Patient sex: M
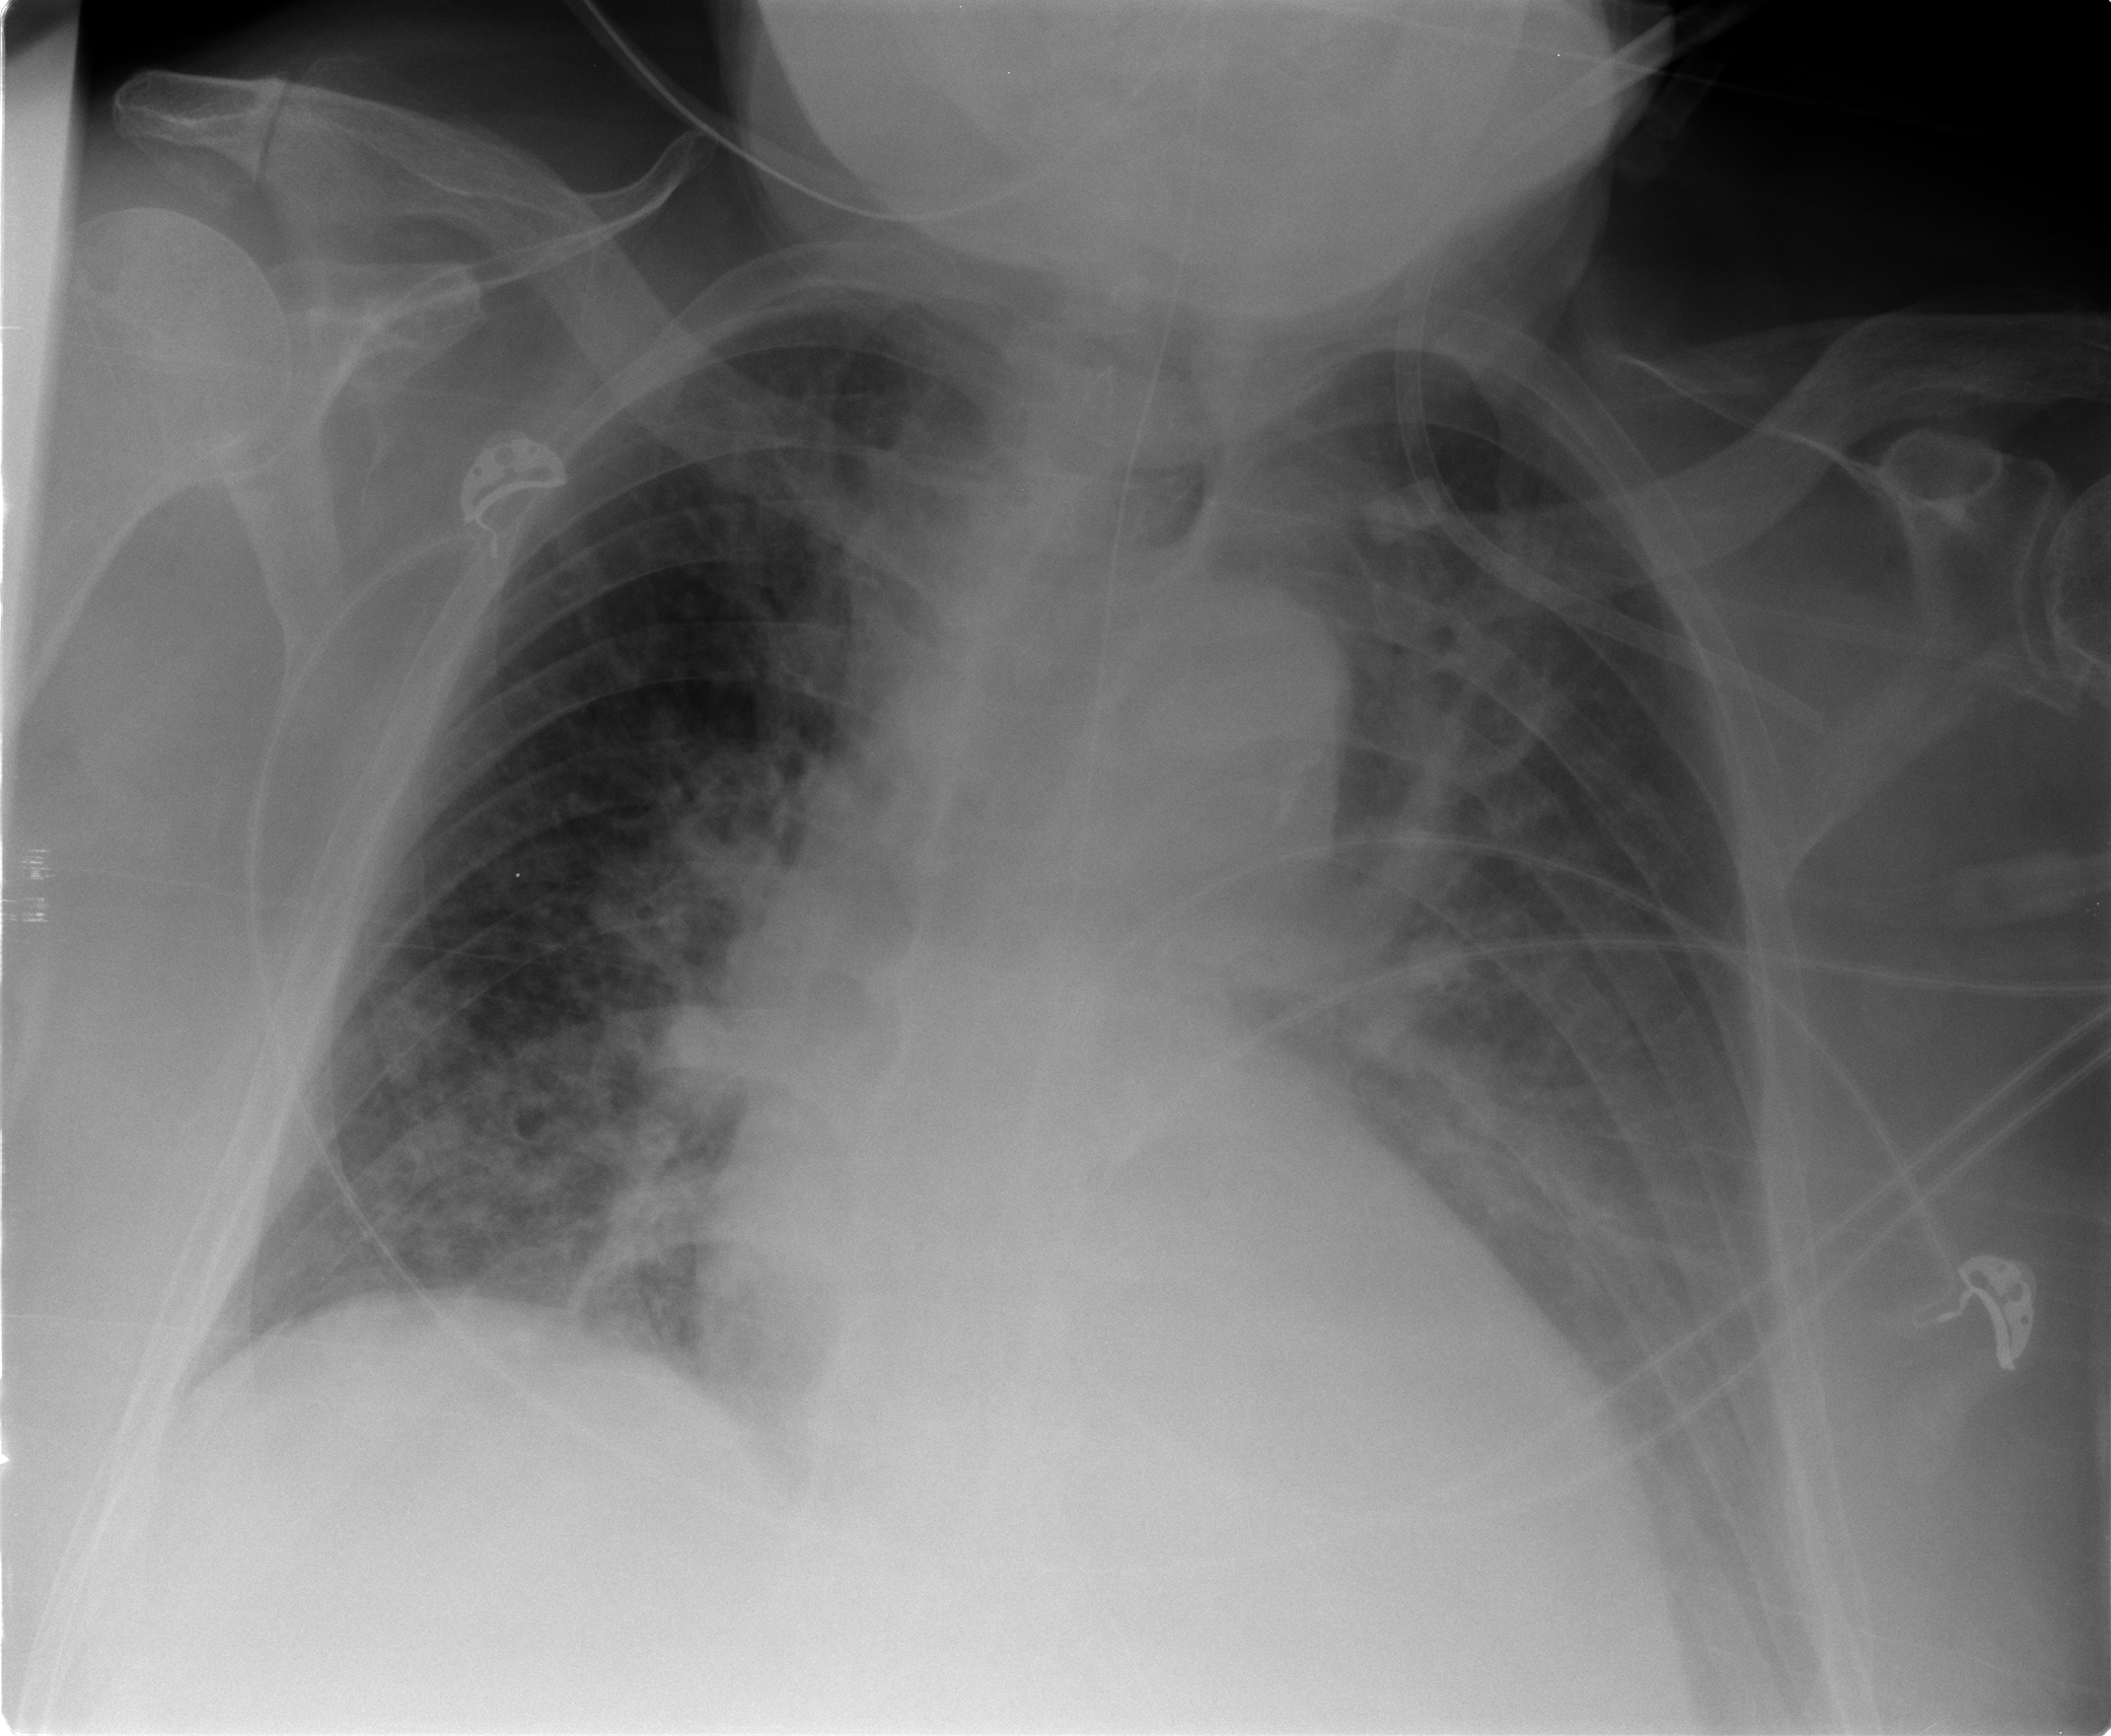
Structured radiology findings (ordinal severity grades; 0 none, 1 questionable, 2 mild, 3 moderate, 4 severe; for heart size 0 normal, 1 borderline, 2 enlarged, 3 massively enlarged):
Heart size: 2
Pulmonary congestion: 1
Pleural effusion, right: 0
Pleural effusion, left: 2
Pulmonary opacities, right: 2
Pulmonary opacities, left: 0
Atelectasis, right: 2
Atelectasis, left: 2